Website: lowes
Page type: review-order
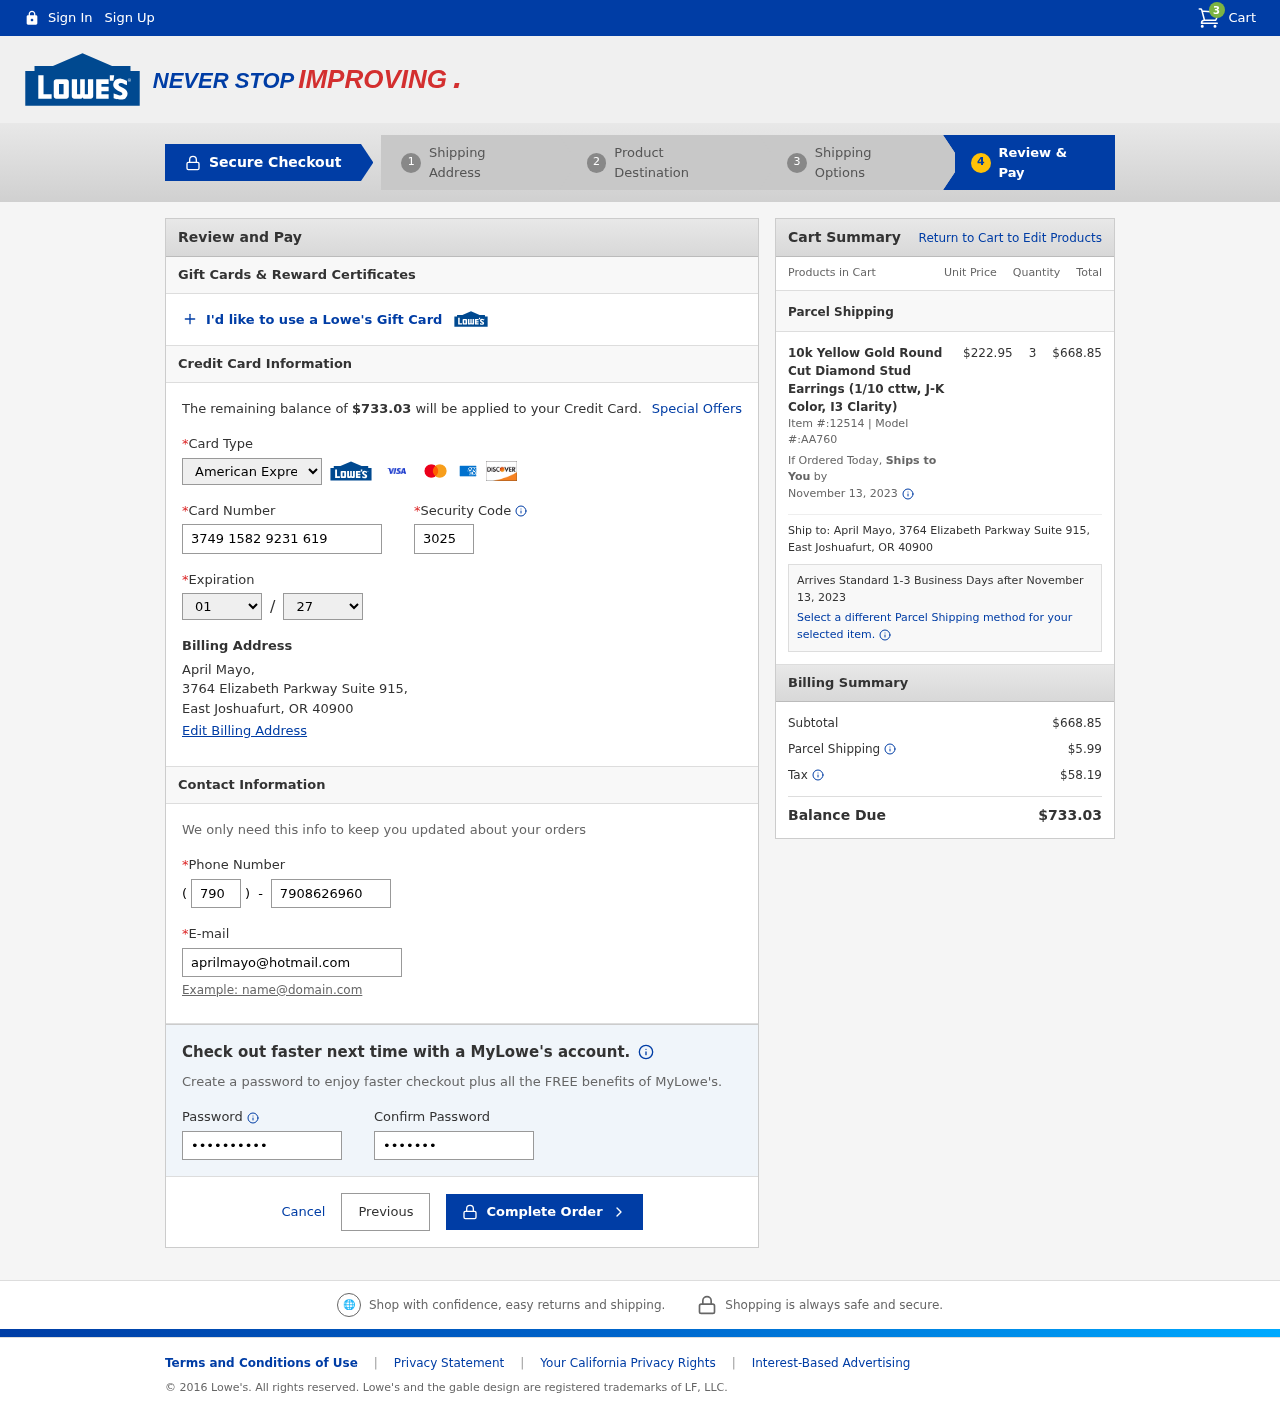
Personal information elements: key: PII_CARD_CVV
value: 3025
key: PII_CARD_EXPIRY_MONTH
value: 01
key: PII_CARD_EXPIRY_YEAR
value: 27
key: PII_CARD_NUMBER
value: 3749 1582 9231 619
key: PII_CARD_TYPE
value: American Express
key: PII_CITY
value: East Joshuafurt
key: PII_EMAIL
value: aprilmayo@hotmail.com
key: PII_FULLNAME
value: April Mayo,
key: PII_PHONE
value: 7908626960
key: PII_PHONE_AREA
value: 790
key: PII_POSTCODE
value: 40900
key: PII_STATE_ABBR
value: OR
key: PII_STREET
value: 3764 Elizabeth Parkway Suite 915,
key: PII_FULLNAME2
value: April Mayo
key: PII_STREET2
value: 3764 Elizabeth Parkway Suite 915
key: PII_CITY_STATE_ZIP2
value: East Joshuafurt, OR 40900
Product elements: key: PRODUCT1_NAME
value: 10k Yellow Gold Round Cut Diamond Stud Earrings (1/10 cttw, J-K Color, I3 Clarity)
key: PRODUCT1_PRICE
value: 222.95
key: PRODUCT1_QUANTITY
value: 3
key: PRODUCT1_ITEM_NUMBER
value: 12514
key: PRODUCT1_MODEL_NUMBER
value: AA760
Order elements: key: ORDER_NUM_ITEMS
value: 3
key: ORDER_TOTAL
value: $733.03
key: ORDER_SHIPPING_DATE
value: November 13, 2023
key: ORDER_SUBTOTAL
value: $668.85
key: ORDER_SHIPPING_DATE2
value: November 13, 2023
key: ORDER_SUBTOTAL2
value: $668.85
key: ORDER_SHIPPING_COST
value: $5.99
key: ORDER_TAX
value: $58.19